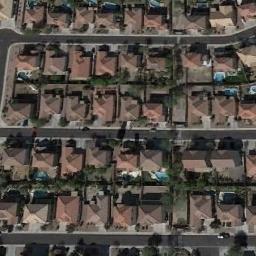
Label: residential